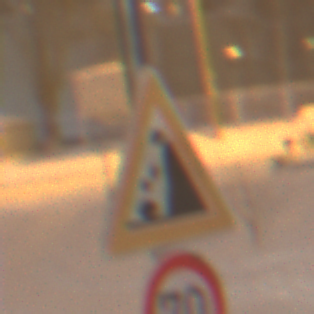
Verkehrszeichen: SteinschlagRechts
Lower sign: Geschwindigkeit70
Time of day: Night
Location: Outdoor (Urban)
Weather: Overcast
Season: Winter
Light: Artificial